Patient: sex M, age 51
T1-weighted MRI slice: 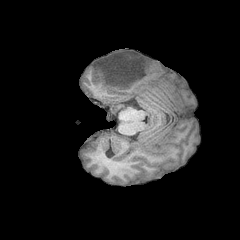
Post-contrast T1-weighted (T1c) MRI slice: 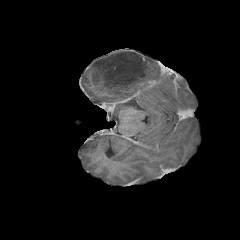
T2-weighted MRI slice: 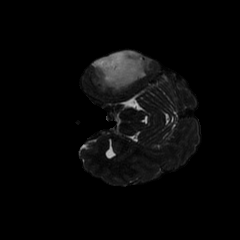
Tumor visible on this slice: yes
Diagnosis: Astrocytoma, IDH-mutant
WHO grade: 4